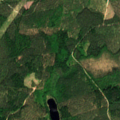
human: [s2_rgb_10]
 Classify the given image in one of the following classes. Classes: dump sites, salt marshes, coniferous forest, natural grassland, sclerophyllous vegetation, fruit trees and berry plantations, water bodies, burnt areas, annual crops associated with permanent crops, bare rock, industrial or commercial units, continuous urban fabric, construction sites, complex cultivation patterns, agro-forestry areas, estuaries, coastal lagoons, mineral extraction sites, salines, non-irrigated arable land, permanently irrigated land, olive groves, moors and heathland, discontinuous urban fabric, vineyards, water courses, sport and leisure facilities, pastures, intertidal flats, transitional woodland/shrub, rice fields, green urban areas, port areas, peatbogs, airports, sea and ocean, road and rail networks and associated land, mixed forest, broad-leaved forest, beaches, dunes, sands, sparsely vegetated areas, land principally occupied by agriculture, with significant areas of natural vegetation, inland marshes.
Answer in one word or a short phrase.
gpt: coniferous forest, mixed forest